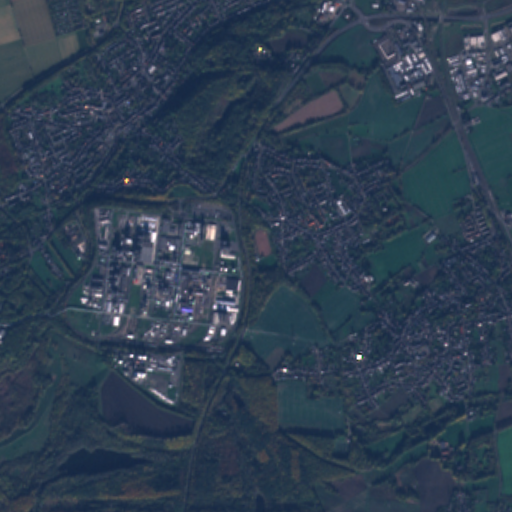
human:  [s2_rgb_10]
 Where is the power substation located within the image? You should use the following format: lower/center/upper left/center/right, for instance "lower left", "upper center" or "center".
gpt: The power substation is located in the center left of the image.
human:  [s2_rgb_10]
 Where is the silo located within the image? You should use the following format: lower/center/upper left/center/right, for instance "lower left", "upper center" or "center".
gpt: The silo is located in the center left of the image.
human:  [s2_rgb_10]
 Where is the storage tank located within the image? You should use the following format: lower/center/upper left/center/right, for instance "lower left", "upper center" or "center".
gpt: The storage tank is located in the center left of the image.
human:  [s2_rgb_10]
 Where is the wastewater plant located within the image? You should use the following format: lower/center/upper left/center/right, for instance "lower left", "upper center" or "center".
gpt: The wastewater plant is located in the center left of the image.
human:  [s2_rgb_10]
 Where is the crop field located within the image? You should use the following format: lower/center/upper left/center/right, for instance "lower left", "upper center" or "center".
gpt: There is no crop field in the image.